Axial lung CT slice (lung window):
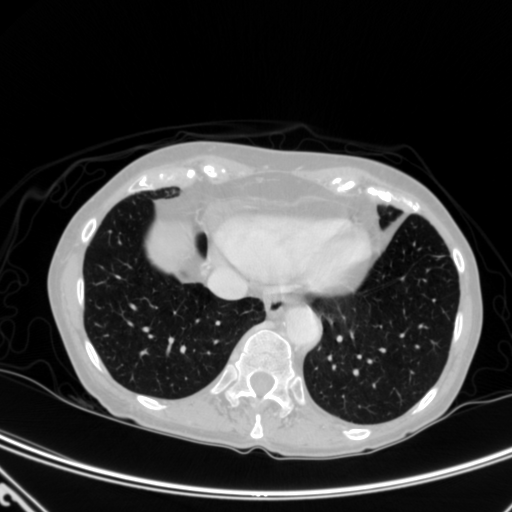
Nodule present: no